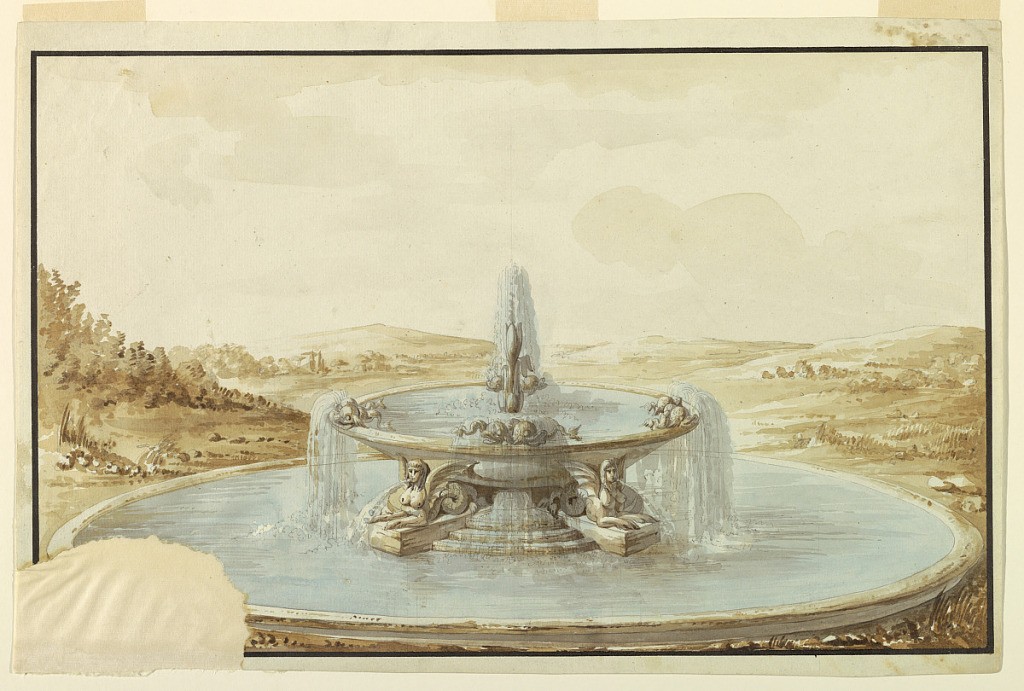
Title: Design for a Fountain
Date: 1790
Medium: Pen and gray ink, brush and watercolor, traces of graphite on off-white laid paper
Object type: Drawing
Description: Fountain set in a landscape. A shallow basin with dolphins is supported by sphinxes with fishtail legs. Water flows into a larger basin. Broad framing lines.